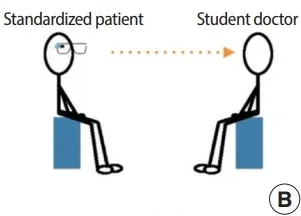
(A-C) 'Through the patient's eyes' in the family medicine clerkship objective structured clinical examination. Written consent received from the student whos face appears above. A sample of a Google Glass video recording can be found in Supplement 1.
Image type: radiology (x_ray)